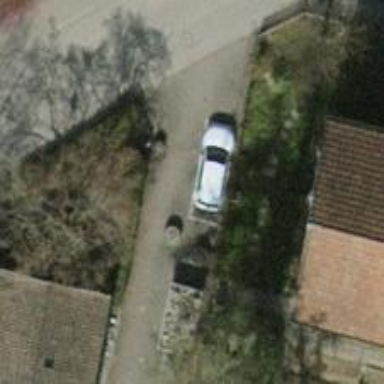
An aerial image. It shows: Bollard.